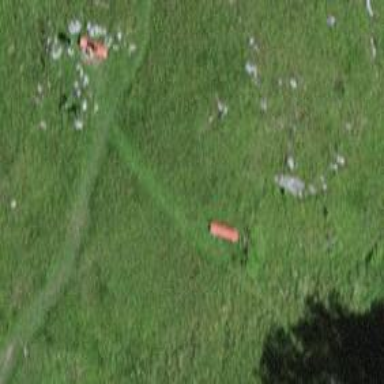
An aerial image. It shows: Path covered with grass.